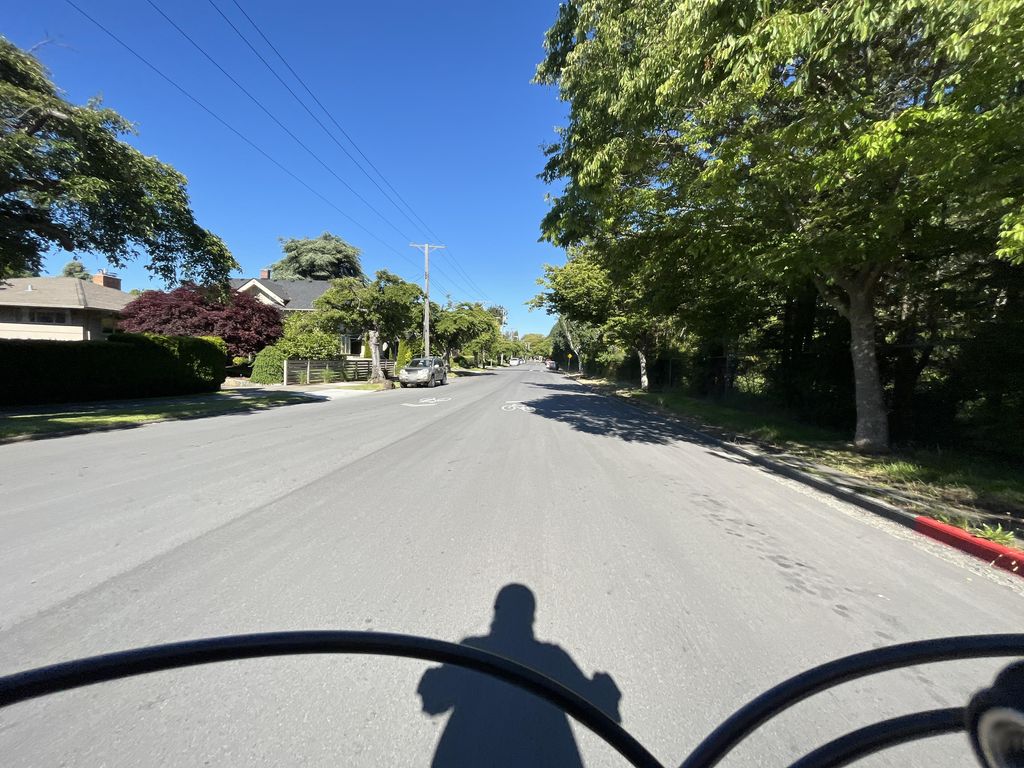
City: victoria